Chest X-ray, AP view. Patient: 65 years old, sex F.
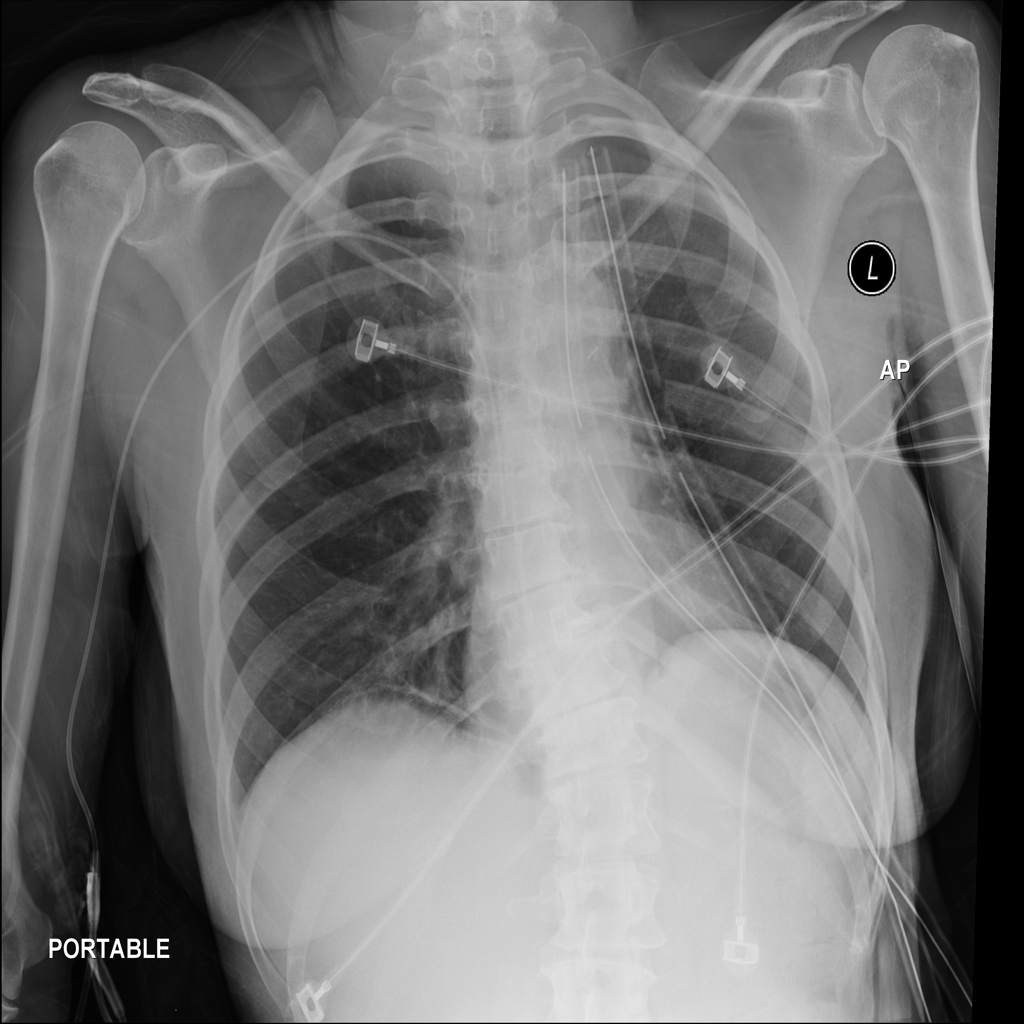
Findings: No Finding